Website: crate-barrel
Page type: newsletter-management
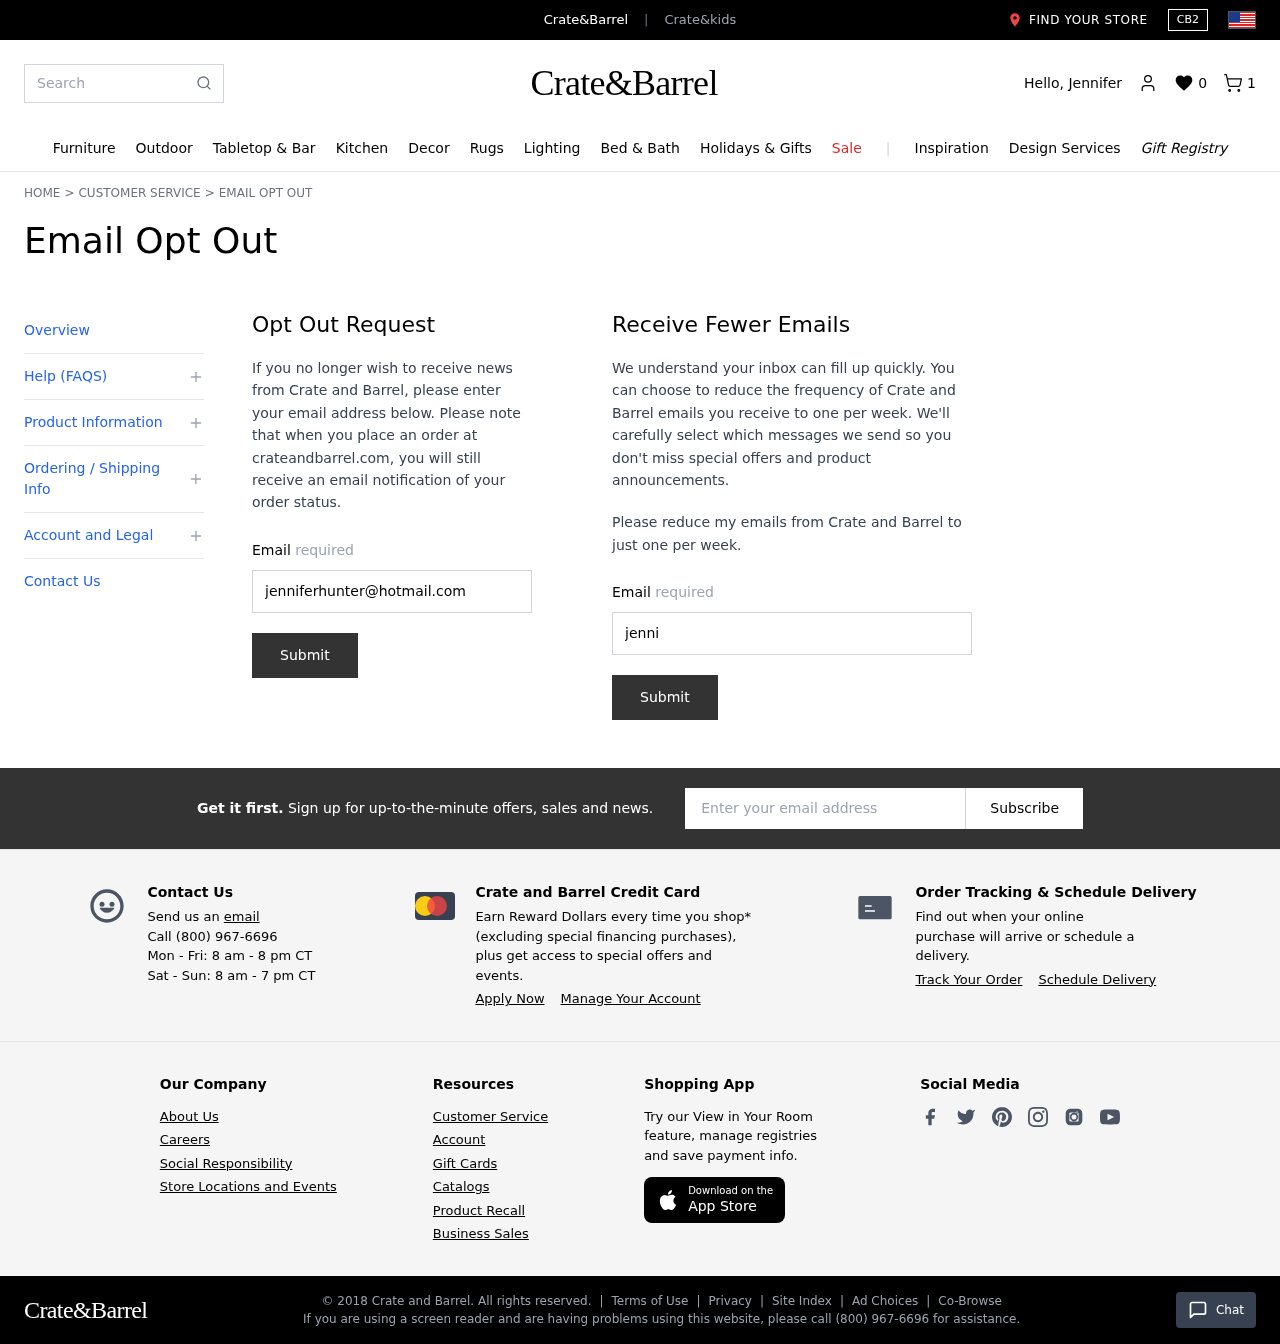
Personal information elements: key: PII_EMAIL
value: jenniferhunter@hotmail.com
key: PII_EMAIL2
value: jenniferhunter@hotmail.com
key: PII_EMAIL3
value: jenniferhunter@hotmail.com
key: PII_FIRSTNAME
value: Jennifer
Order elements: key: ORDER_NUM_ITEMS
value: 1
Search elements: key: HEADER_SEARCH
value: Search
Other elements: key: WISHLIST_COUNT
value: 0